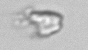
Label: detritus_transparent